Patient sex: M
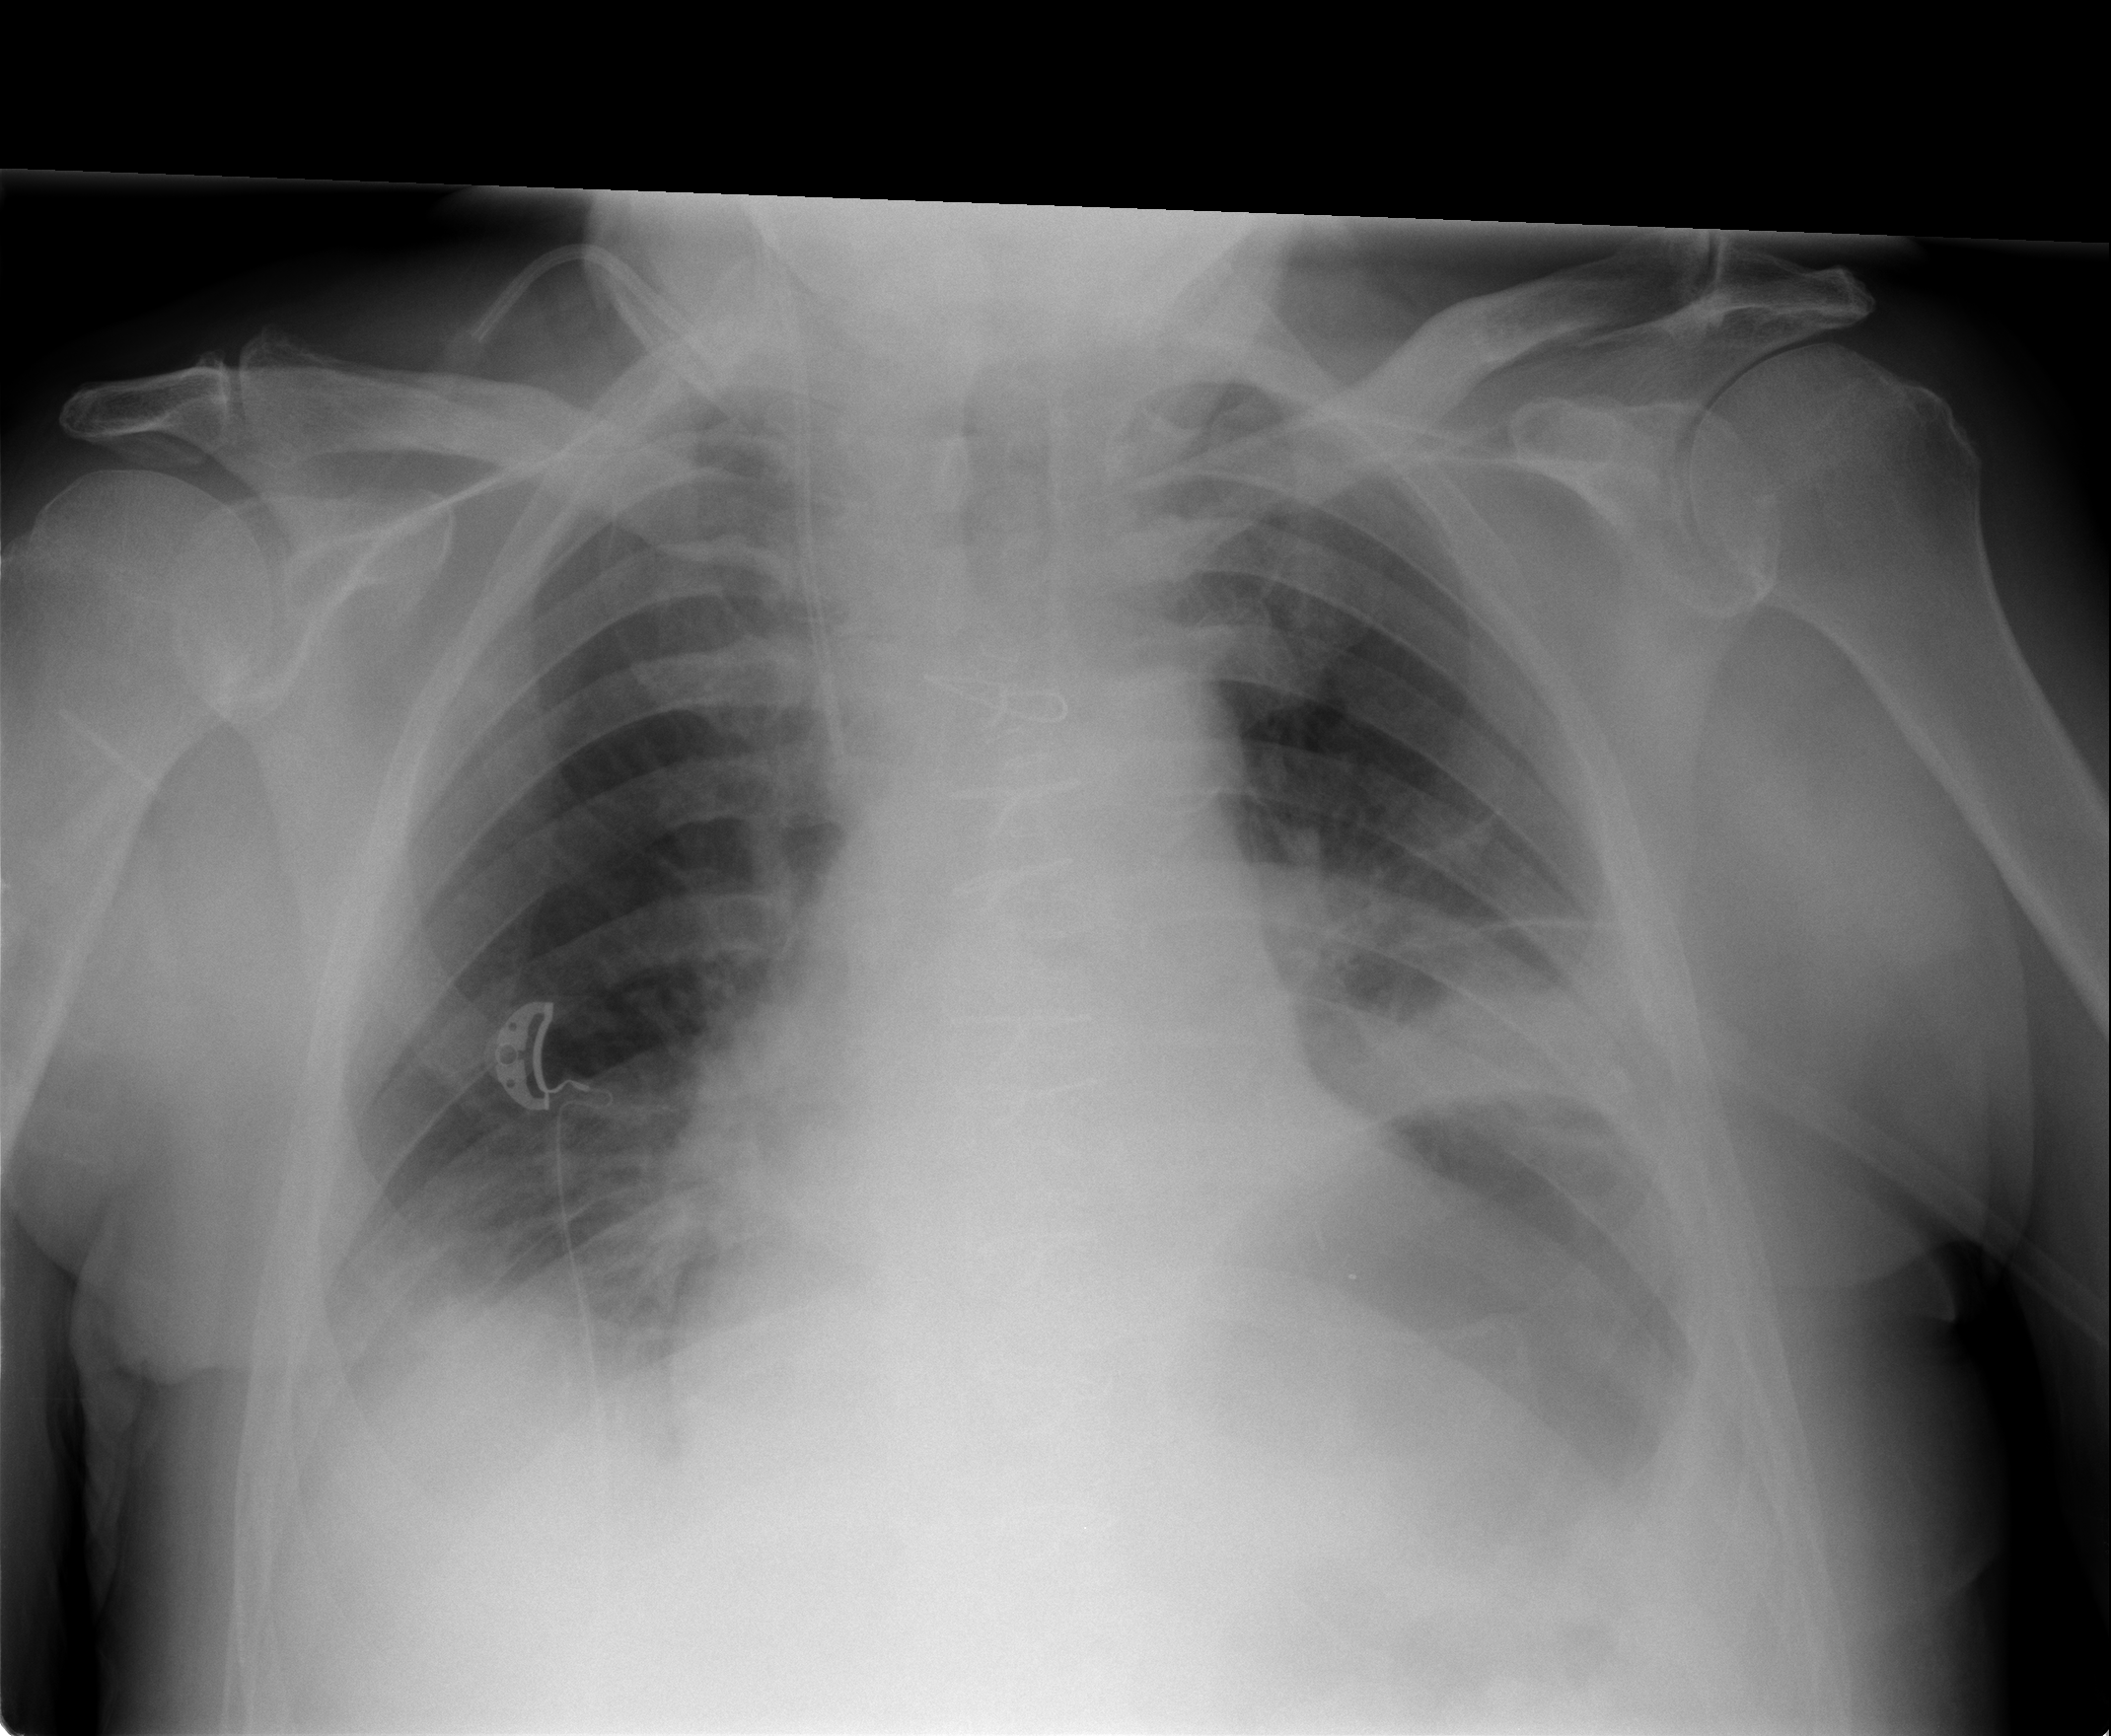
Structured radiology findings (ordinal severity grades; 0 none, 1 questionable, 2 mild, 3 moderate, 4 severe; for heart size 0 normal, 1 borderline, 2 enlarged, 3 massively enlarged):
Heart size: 1
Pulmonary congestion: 0
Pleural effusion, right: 2
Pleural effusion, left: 1
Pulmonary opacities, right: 0
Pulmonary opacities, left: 0
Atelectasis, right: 2
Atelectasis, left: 2